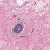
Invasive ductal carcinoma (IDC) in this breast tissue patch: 0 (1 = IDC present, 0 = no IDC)